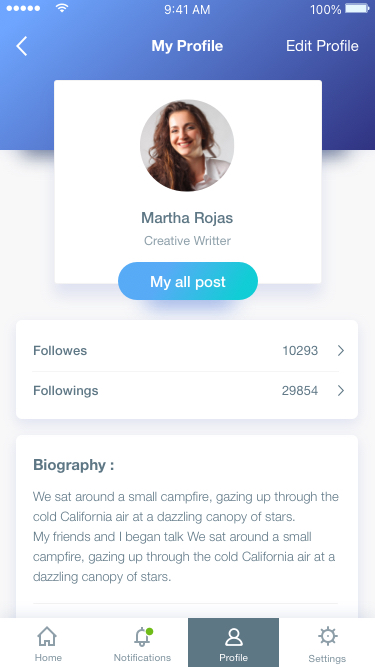
Text in this UI design:
My Profile
Edit Profile
Martha Rojas
Creative Writter
My all post
Biography :

We sat around a small campfire, gazing up through the cold California air at a dazzling canopy of stars.
My friends and I began talk We sat around a small campfire, gazing up through the cold California air at a dazzling canopy of stars.
Followes
10293
Followings
29854
https://www.facebook.com/raaz.das
Home
Notifications
Profile
Settings